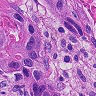
Metastatic tissue present: yes